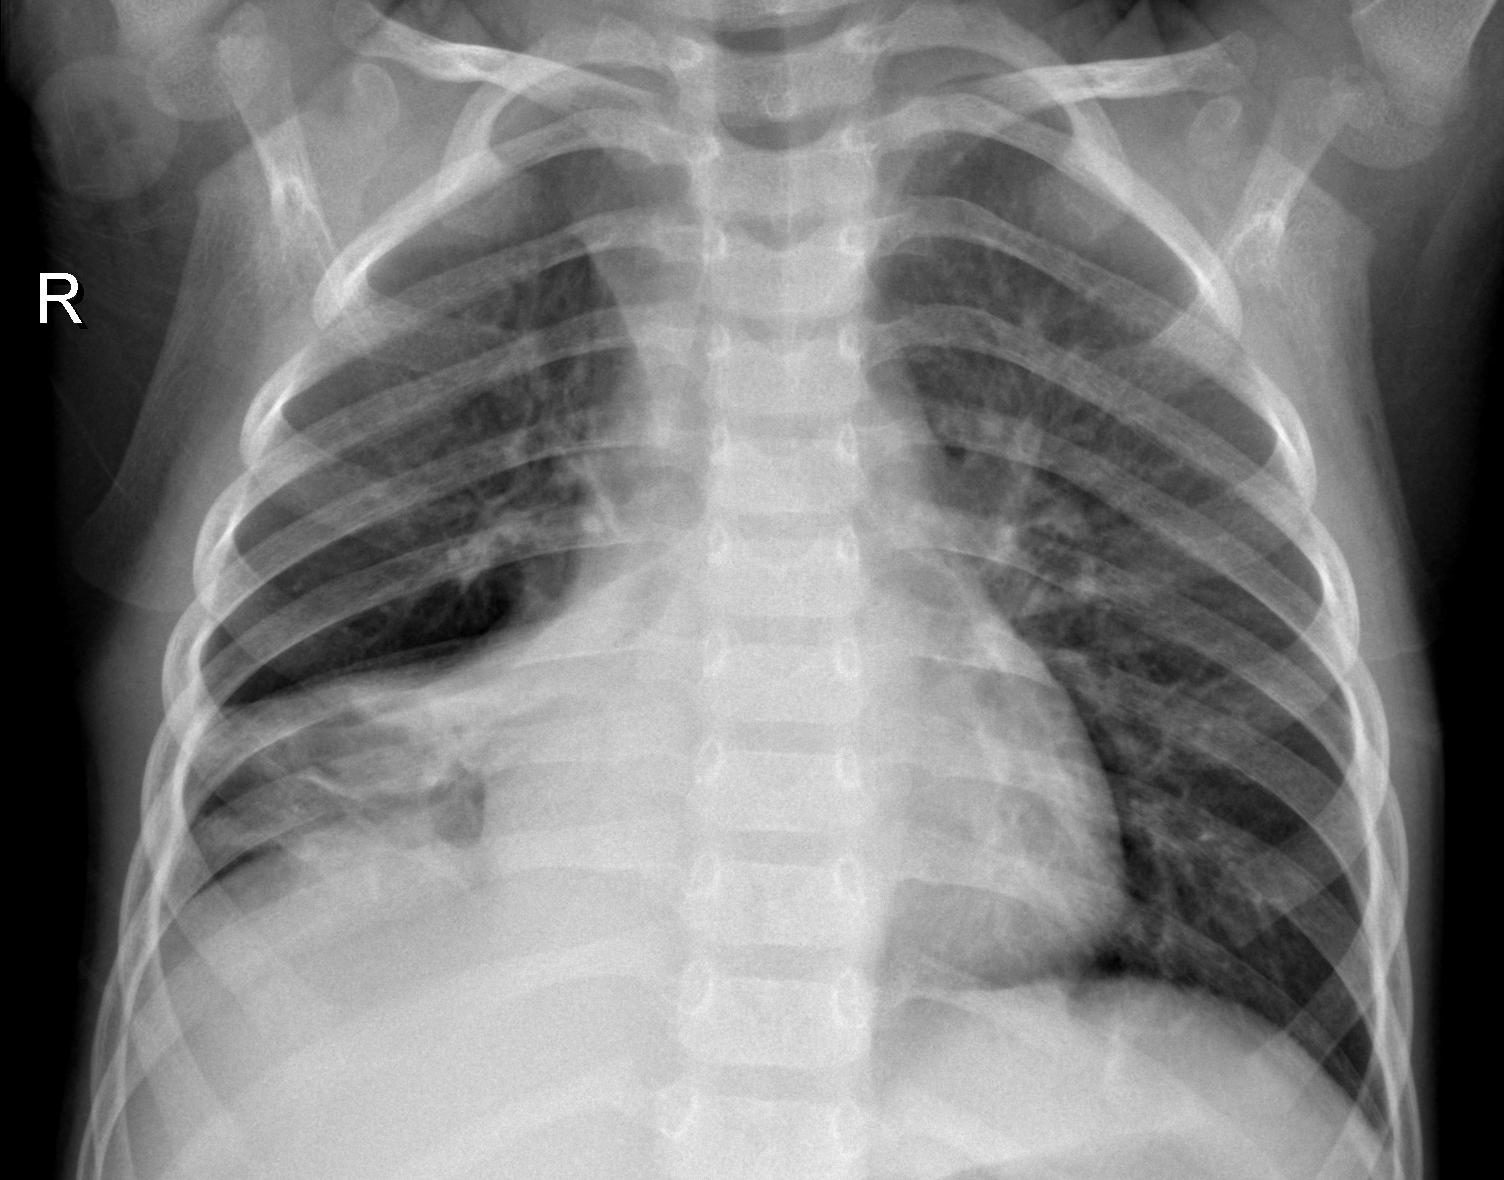
Diagnosis: PNEUMONIA